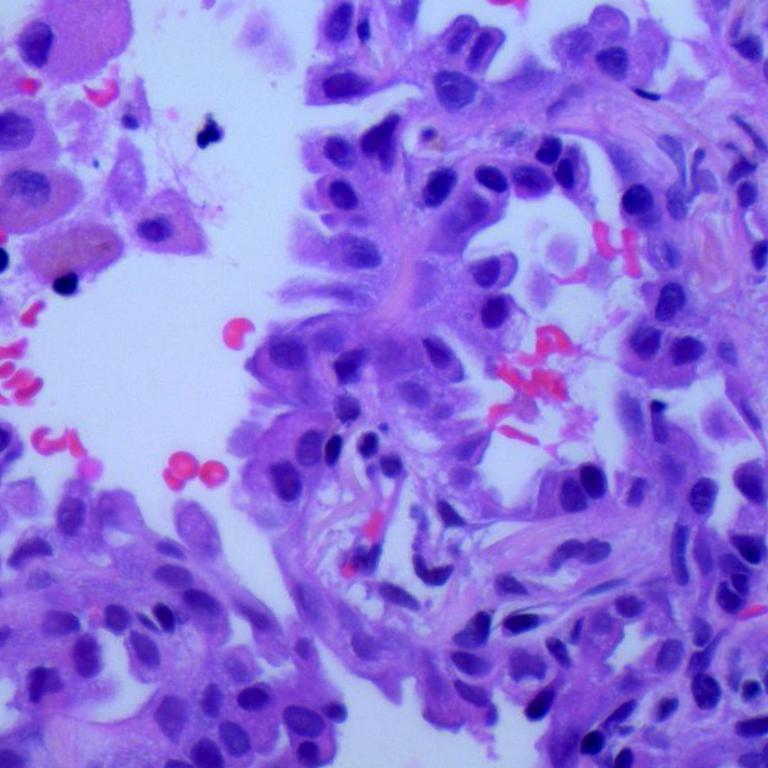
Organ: lung
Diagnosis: adenocarcinomas